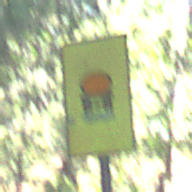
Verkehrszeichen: FahrzeugeMitWassergefaehrdenderLadungOhnePfeilsymbol
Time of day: MorningAfternoon
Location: Outdoor (Nature)
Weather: Clear
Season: NotSpecified
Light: Natural